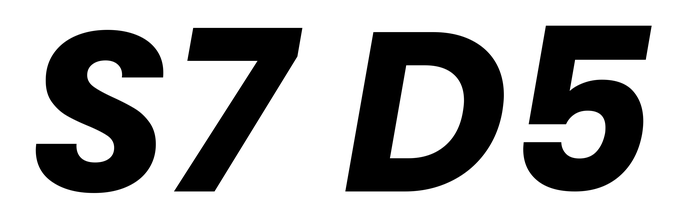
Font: Poppins-BoldItalic